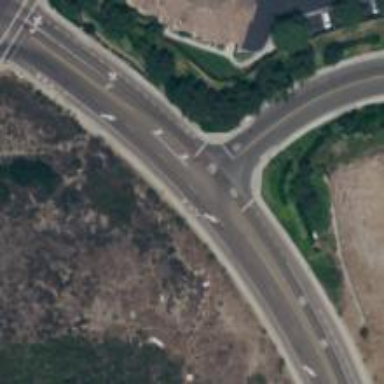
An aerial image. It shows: Stop road.